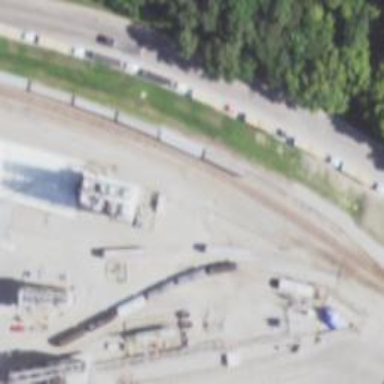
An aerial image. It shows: Railway siding with rails.